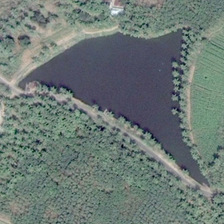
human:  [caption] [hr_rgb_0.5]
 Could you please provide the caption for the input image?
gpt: many green trees are around an irregular pond .

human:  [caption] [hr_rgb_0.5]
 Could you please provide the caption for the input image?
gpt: many green trees are around an irregular pond .

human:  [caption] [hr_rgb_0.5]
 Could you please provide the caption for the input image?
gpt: many green trees are around an irregular pond .

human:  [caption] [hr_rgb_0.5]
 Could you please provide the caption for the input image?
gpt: many green trees are around an irregular pond .

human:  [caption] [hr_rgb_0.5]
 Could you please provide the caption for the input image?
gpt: many green trees are around an irregular pond .